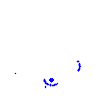
Particle: proton